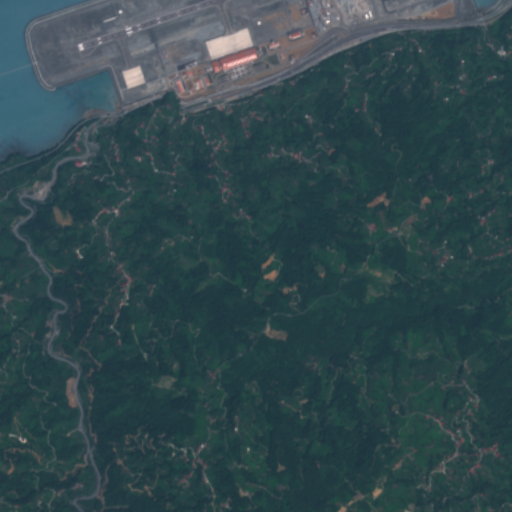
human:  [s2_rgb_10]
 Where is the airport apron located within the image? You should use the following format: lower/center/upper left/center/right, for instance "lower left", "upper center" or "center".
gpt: The airport apron is located in the upper of the image.
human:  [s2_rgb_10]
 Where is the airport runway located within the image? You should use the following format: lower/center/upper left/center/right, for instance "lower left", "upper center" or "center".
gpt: The airport runway is located in the upper of the image.
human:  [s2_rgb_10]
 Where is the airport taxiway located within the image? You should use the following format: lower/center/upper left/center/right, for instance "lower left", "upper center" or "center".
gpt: The airport taxiway is located in the upper left of the image.
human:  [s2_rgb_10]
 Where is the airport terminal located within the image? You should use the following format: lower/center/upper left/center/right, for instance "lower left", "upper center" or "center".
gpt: The airport terminal is located in the upper center of the image.
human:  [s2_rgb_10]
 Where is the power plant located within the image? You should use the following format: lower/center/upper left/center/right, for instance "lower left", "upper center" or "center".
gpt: There is no power plant in the image.